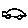
Label: car